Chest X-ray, PA view. Patient: 74 years old, sex F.
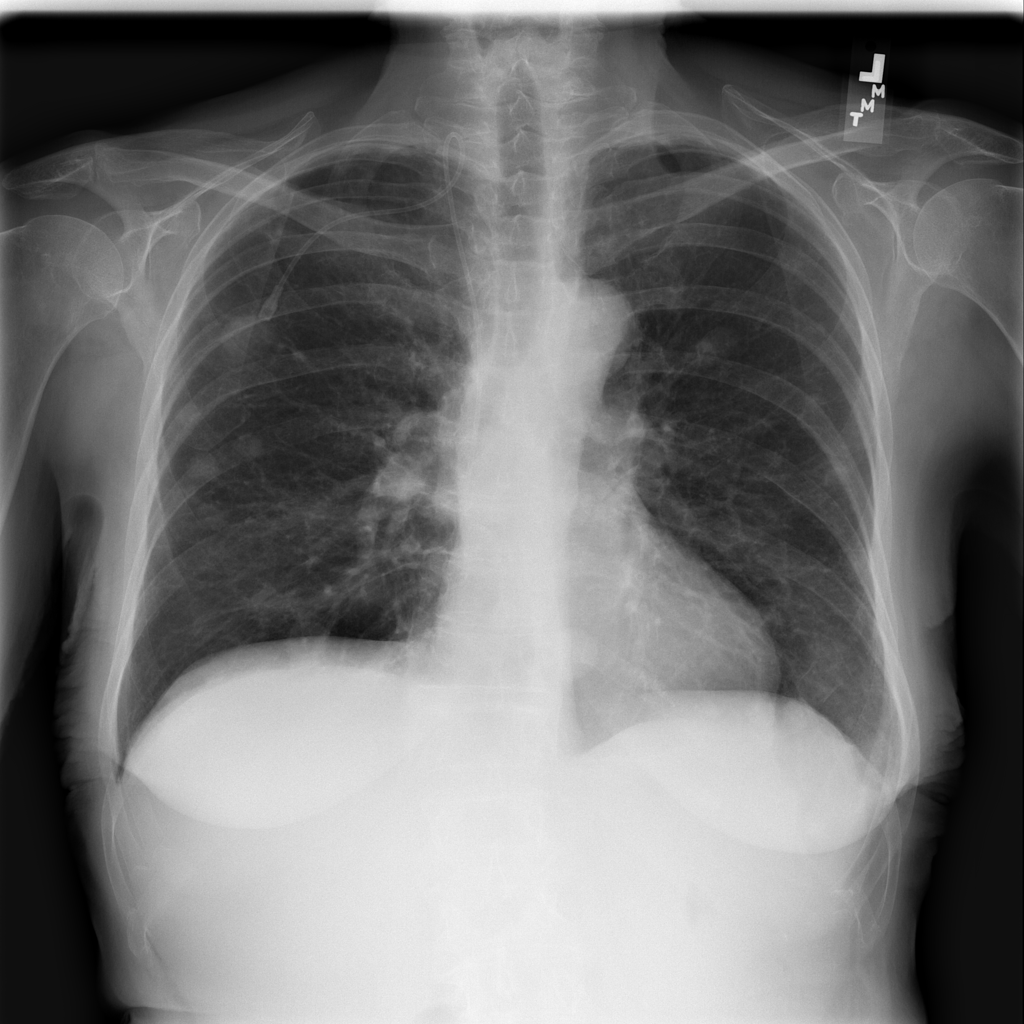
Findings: No Finding